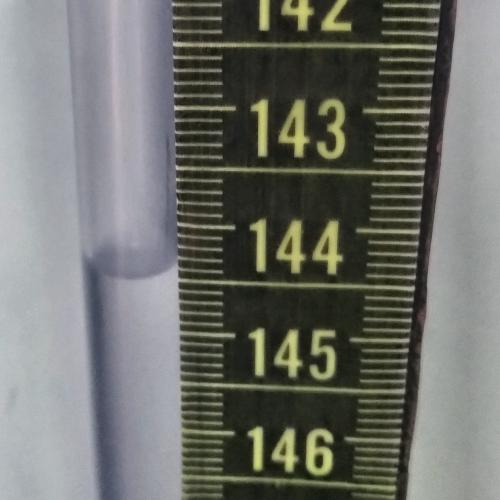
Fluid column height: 144.4 cm